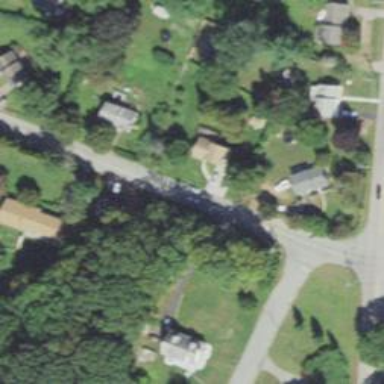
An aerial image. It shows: Residential driveway serving as service road.